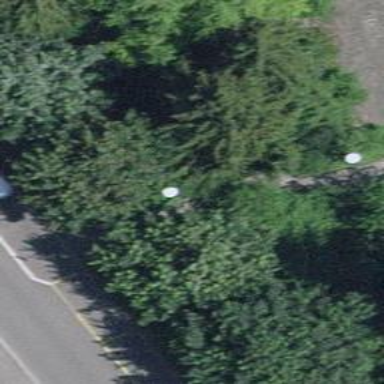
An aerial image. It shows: Set of steps on the road.